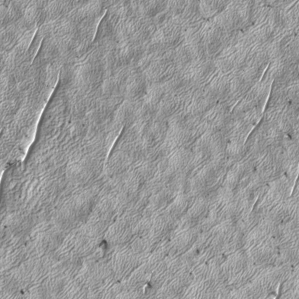
Label: frost